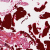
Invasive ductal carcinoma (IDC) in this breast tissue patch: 0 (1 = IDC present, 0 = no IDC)